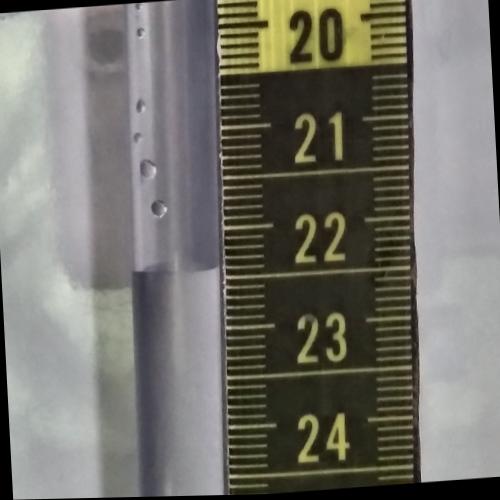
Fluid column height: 22.4 cm